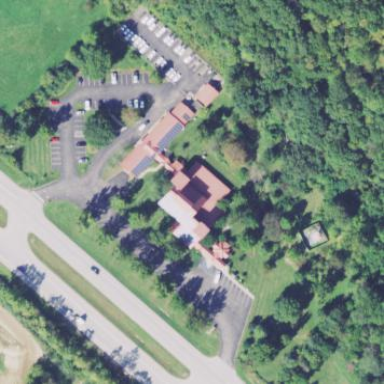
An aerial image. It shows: Ranger station.